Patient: sex M, age 71
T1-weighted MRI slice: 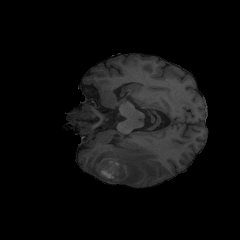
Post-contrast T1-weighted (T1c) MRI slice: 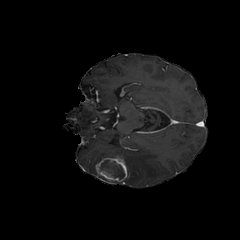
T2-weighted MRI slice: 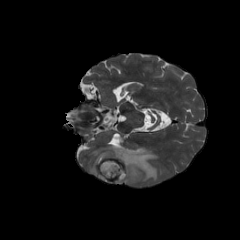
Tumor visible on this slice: yes
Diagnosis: Glioblastoma, IDH-wildtype
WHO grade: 4